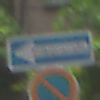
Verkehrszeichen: EinbahnstrasseLinksweisend
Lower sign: EingeschraenktesHalteverbot
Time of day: MorningAfternoon
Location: Outdoor (Urban)
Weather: Overcast
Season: NotSpecified
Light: Natural